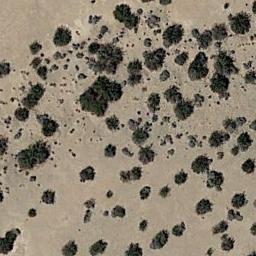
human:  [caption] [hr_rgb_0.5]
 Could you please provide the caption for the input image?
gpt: There are some different kinds of bushes make up the chaparral on the desert .

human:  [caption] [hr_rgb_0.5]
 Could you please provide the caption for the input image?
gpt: There are some scattered trees in this desert .

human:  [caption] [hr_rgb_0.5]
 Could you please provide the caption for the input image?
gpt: Chaparral is evenly distributed on the sand .

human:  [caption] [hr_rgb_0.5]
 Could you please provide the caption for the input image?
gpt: Some green chaparrals of different sizes grow in the desert .

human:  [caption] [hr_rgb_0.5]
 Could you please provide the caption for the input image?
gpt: The chaparral is denser above than below .